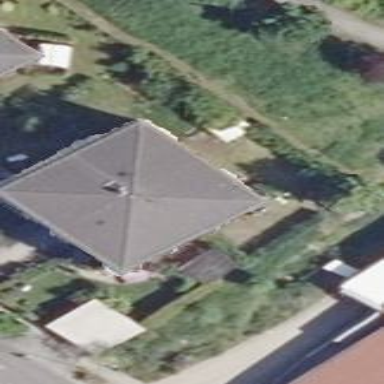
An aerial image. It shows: Residential building with distinctive pyramidal roof shape. The building is painted in yellow color.